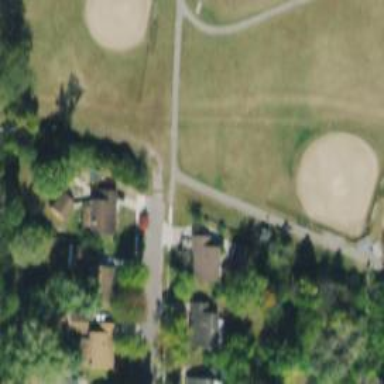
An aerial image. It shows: Disc golf hole.